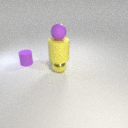
small yellow metal sphere below large yellow rubber cylinder